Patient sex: F
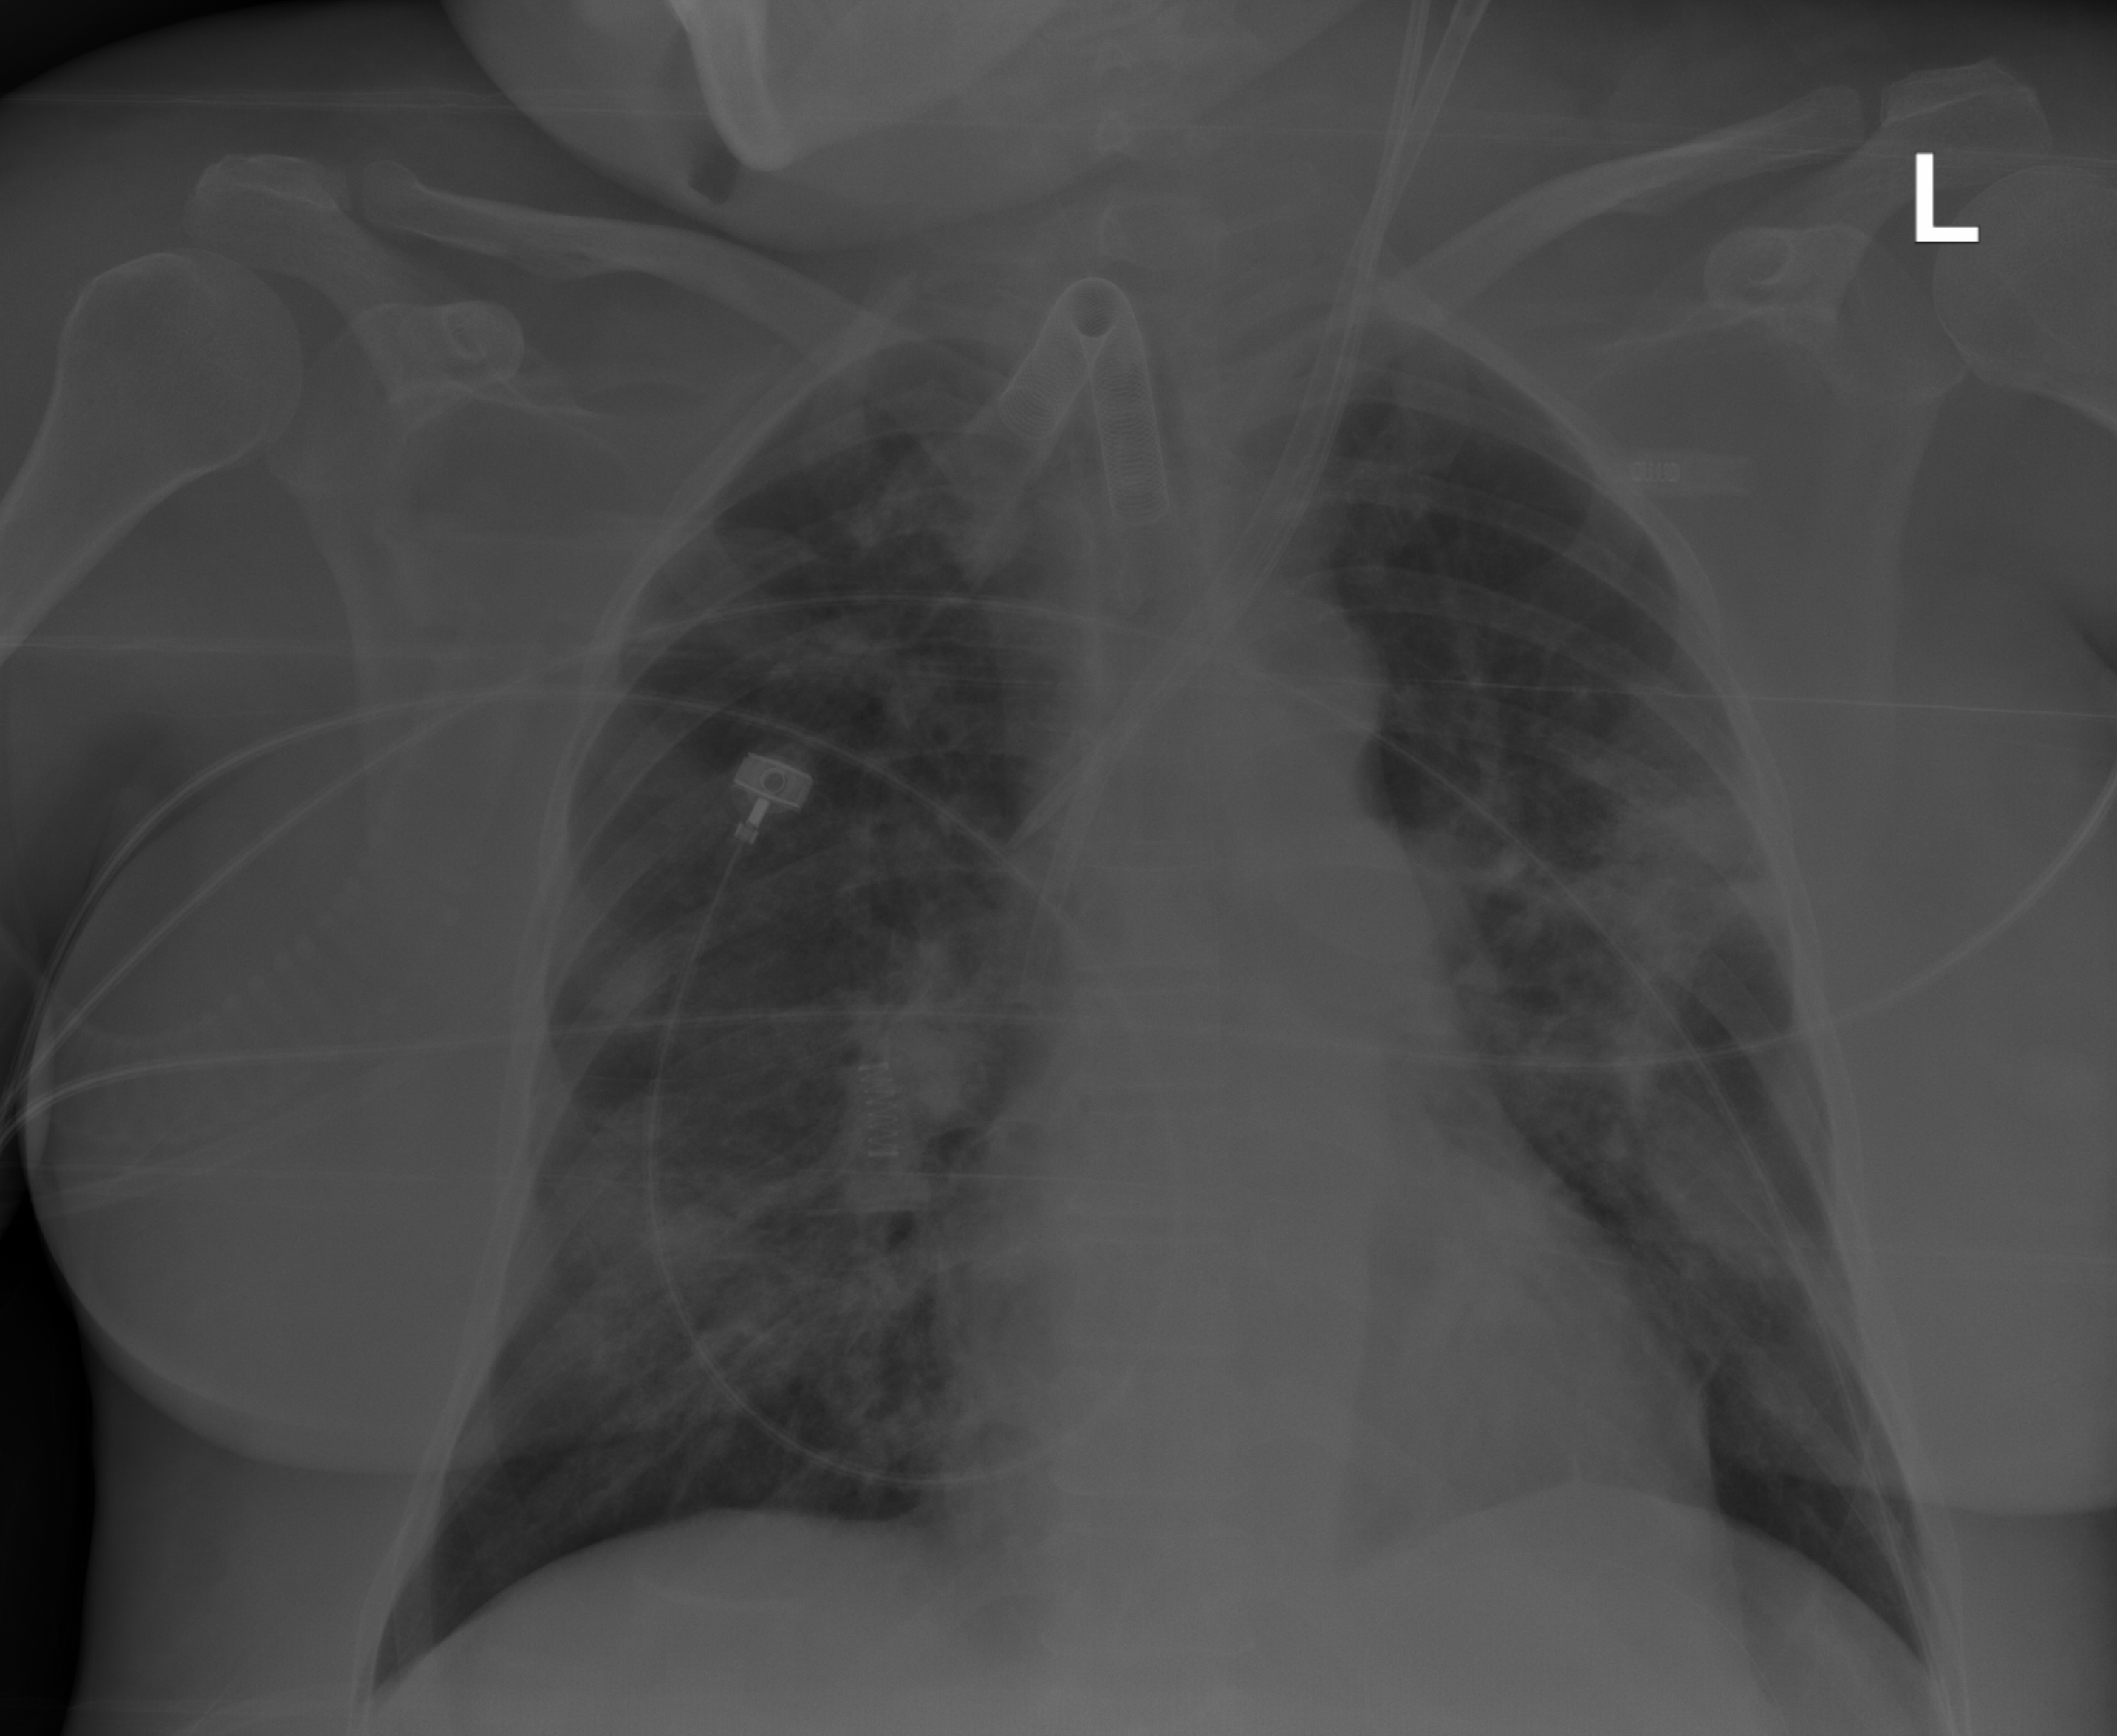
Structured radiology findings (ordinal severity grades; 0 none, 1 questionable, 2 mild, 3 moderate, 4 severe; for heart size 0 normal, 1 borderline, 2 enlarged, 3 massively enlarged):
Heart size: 0
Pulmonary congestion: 0
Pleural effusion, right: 0
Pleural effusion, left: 0
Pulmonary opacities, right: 2
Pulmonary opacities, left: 3
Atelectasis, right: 2
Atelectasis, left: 3